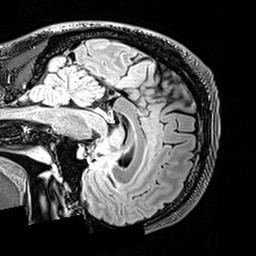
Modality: T2w
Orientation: sagittal
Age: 37
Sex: male
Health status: healthy
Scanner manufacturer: siemens
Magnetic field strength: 3 T
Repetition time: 5 s
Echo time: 0.397 s